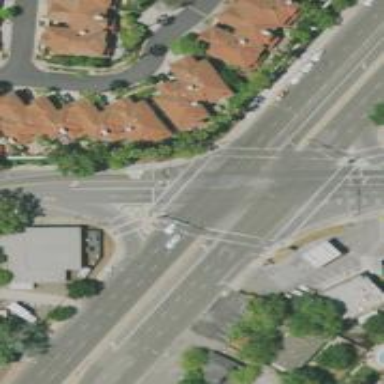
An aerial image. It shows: Solid stop line on the road marking.